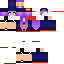
A female human skin with dark skin, wearing blonde helmet dressed in a purple hoodie and black pants, featuring a closed mouth.